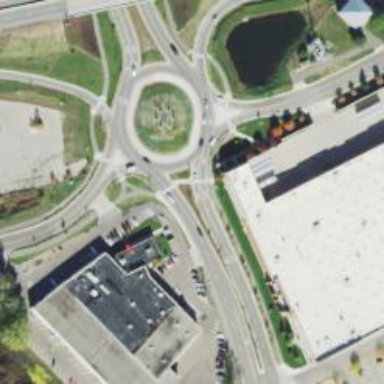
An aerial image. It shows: Secondary road around roundabout.